Field crop: tomato
Growth stage: 1
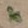
Species: solanum